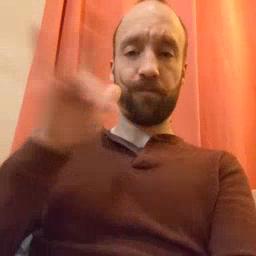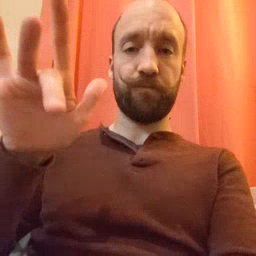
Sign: empty